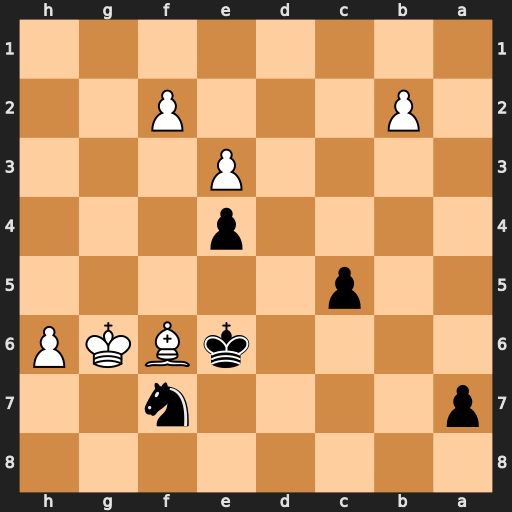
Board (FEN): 8/p4n2/4kBKP/2p5/4p3/4P3/1P3P2/8
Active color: b
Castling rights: -
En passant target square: -
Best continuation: Nxh6 Kg5 Nf7+ Kf4 Kxf6 Kxe4 Ke6